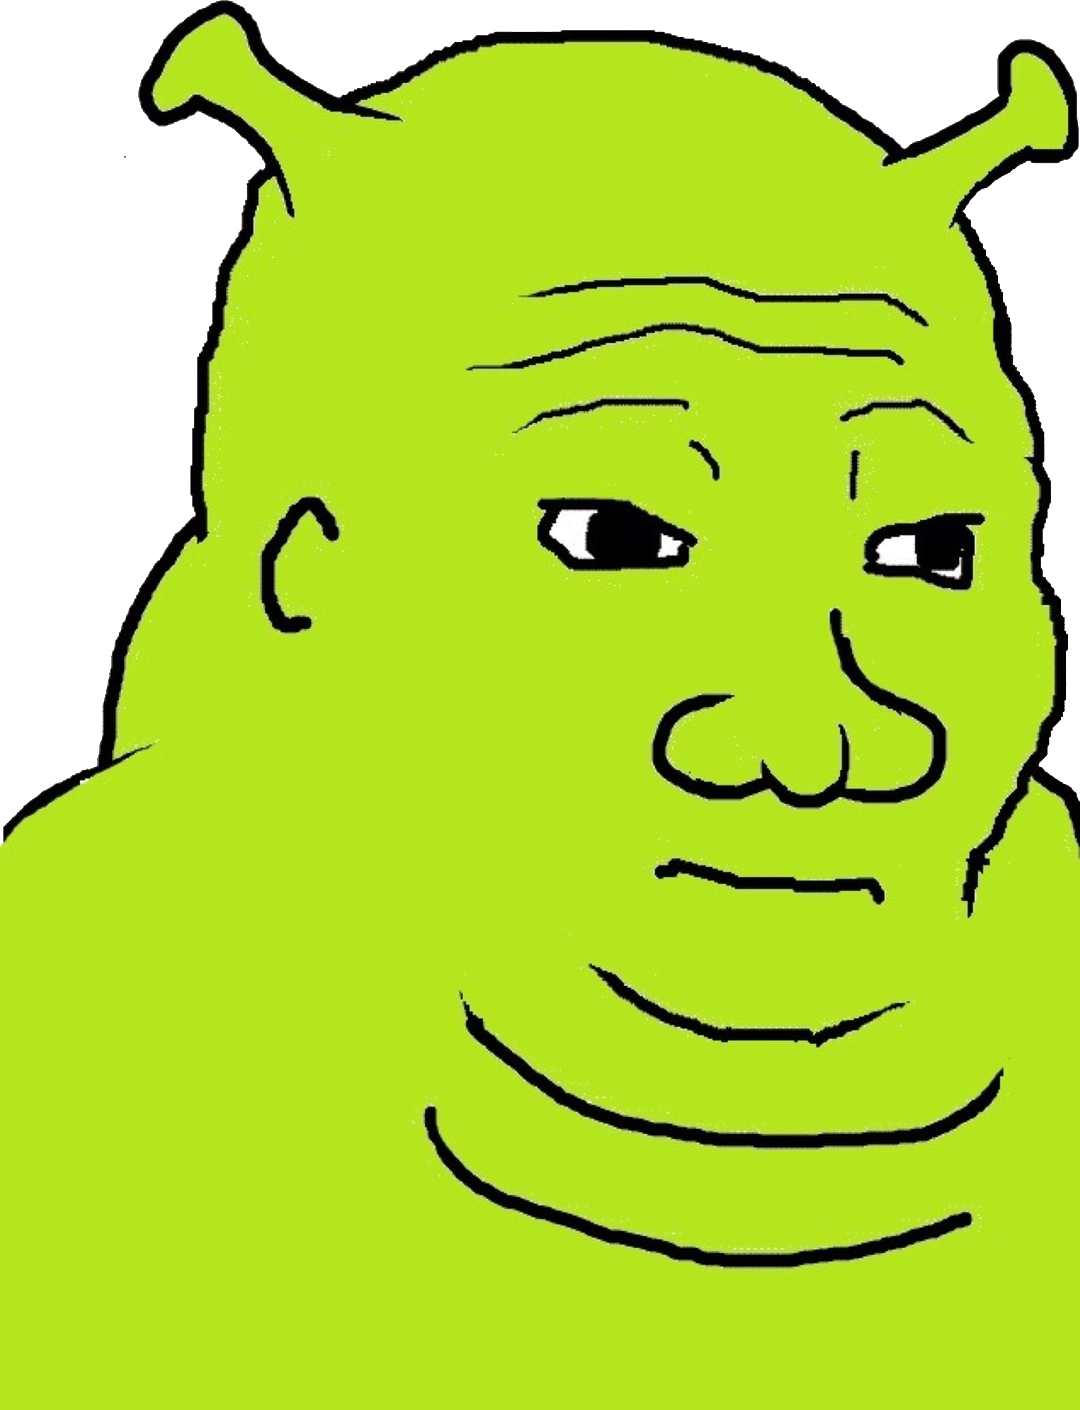
Label: 5_Blobjak